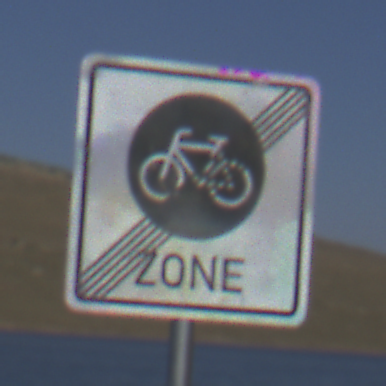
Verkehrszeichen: EndeFahrradzone
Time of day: MorningAfternoon
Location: Outdoor (Nature)
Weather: Clear
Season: NotSpecified
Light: Natural